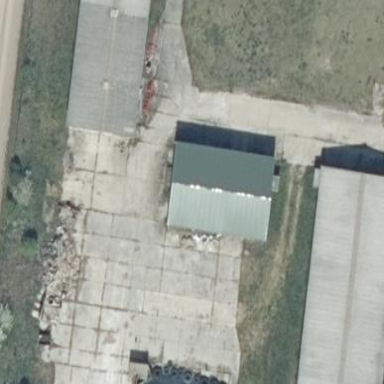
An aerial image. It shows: Gabled farm auxiliary building with grey roof. The roof is oriented along the structure.